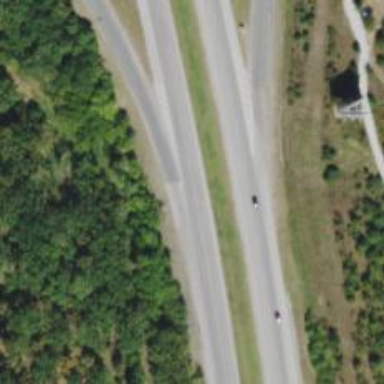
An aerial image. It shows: Trunk link highway.